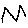
Label: zigzag